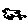
Label: bird